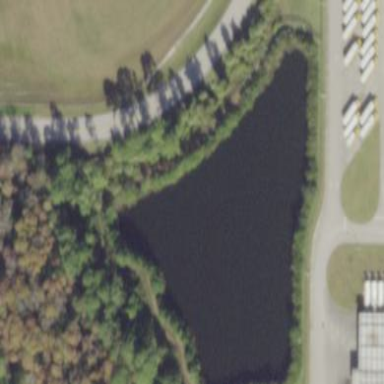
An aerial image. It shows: Pond formed in water basin.